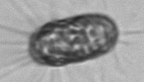
Label: Corethron_hystrix